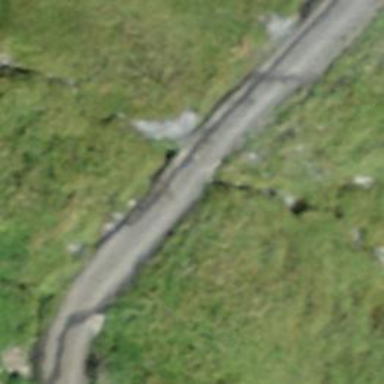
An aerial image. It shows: Culvert tunnel.